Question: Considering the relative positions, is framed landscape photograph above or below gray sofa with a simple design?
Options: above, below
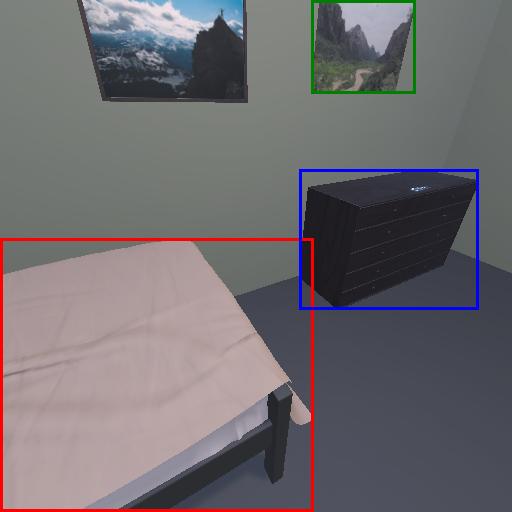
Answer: above